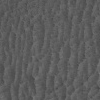
Atmospheric dust classification: not_dusty